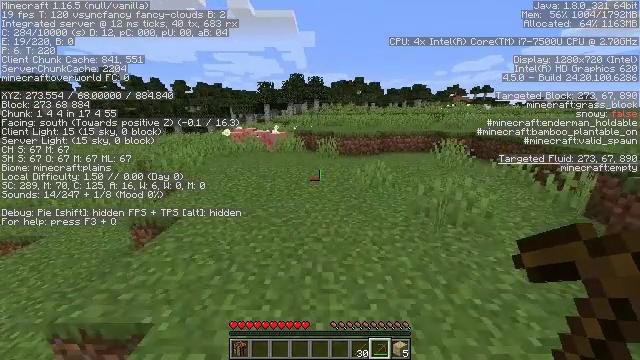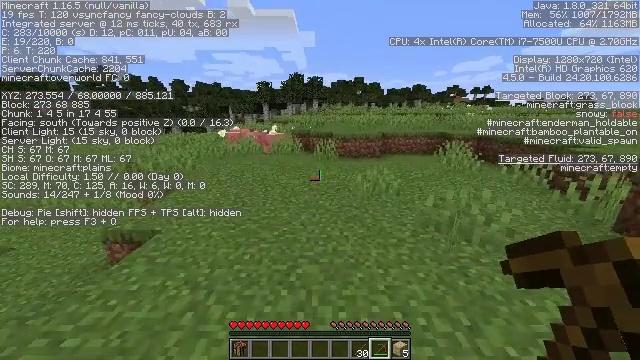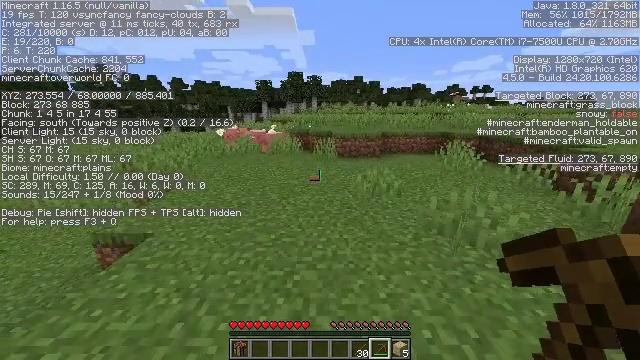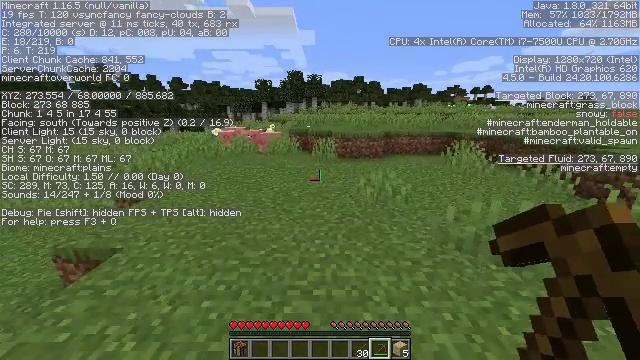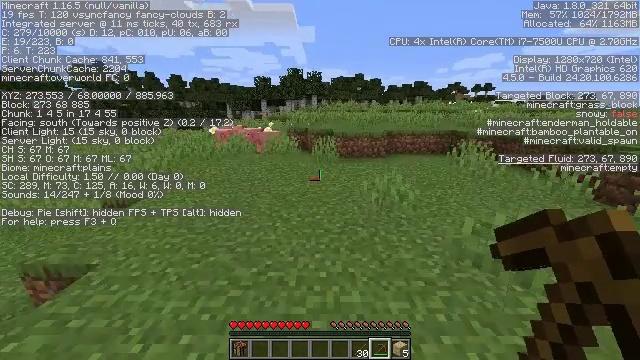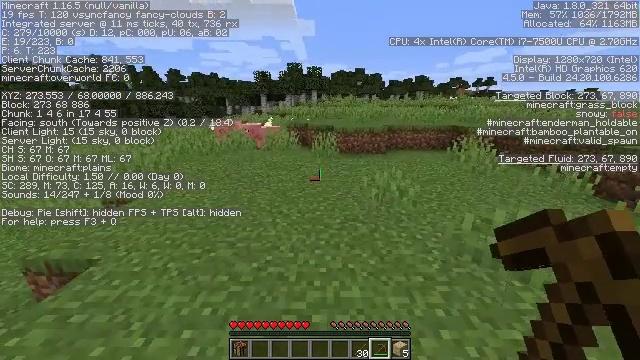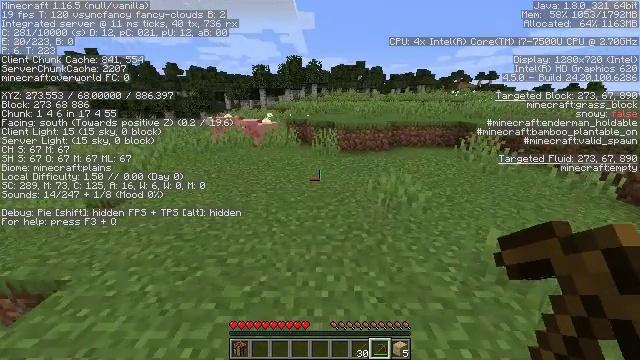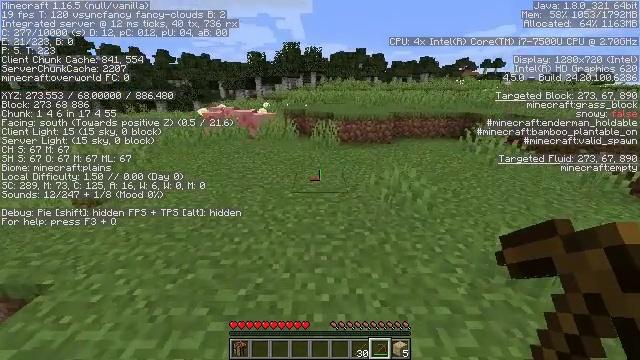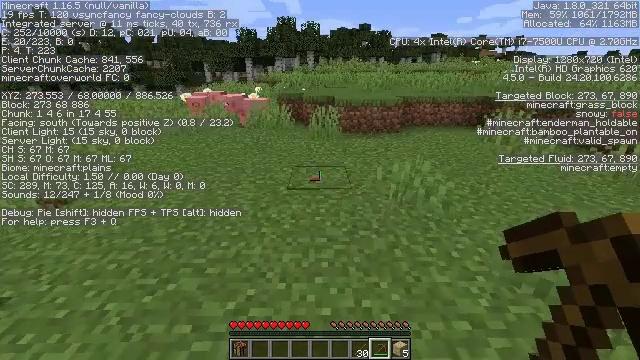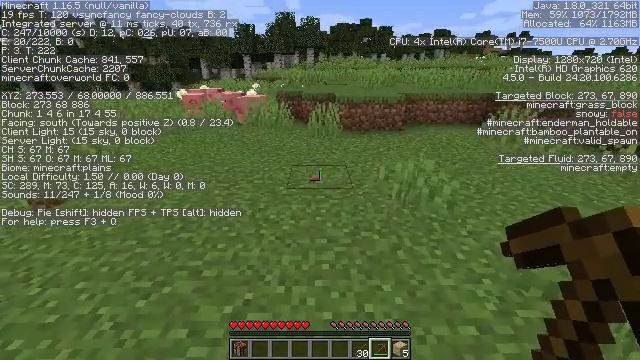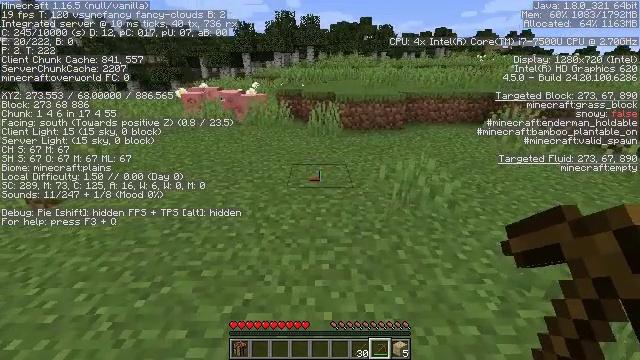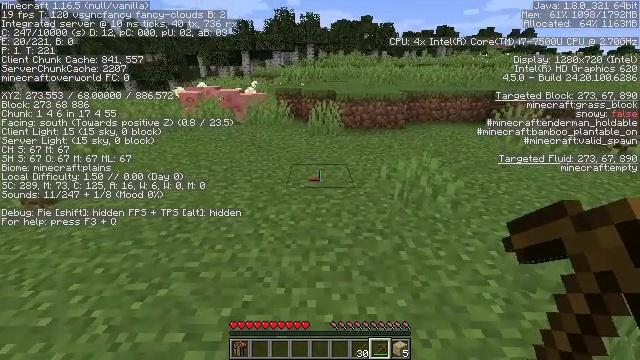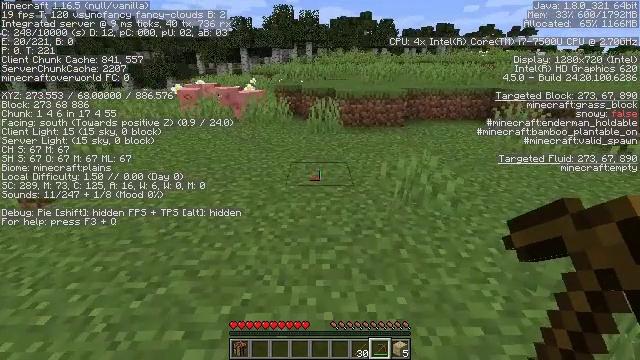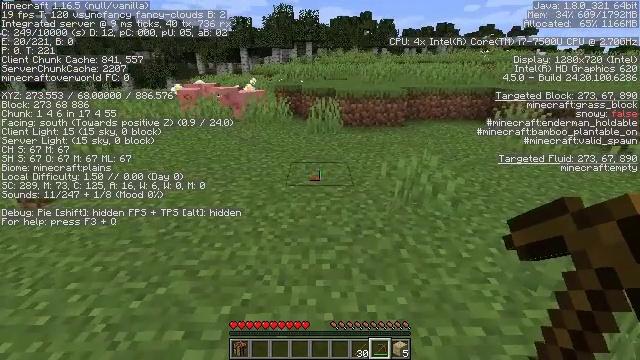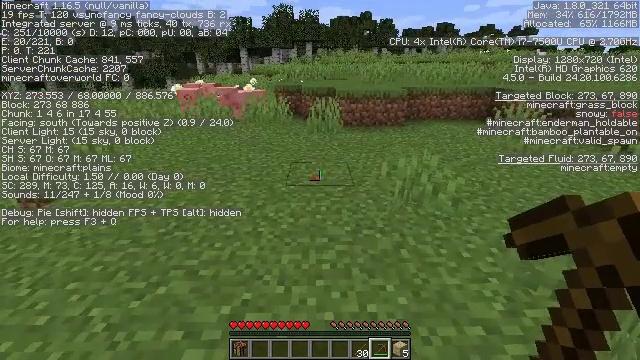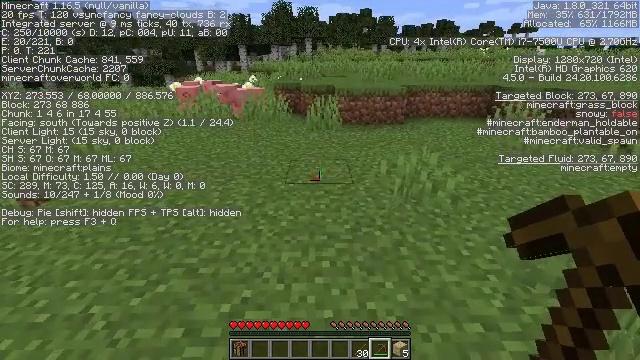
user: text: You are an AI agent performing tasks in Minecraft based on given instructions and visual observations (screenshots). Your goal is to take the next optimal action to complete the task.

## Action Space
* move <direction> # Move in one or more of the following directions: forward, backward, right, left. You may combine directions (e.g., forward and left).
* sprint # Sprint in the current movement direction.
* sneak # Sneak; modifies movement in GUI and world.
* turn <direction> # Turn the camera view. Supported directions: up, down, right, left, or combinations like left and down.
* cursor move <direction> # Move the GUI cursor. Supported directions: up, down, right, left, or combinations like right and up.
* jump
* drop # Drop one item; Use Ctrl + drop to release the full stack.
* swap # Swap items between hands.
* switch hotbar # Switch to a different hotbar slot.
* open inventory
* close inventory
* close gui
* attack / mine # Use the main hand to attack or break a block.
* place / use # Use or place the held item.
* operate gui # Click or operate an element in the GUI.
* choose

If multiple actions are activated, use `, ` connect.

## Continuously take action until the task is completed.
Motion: motion action
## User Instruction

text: Break the grass block.
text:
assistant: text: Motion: move forward, sprint
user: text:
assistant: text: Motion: move forward, sprint
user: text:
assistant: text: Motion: move forward, sprint
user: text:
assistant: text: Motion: move forward, sprint
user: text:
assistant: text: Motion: move forward, turn down
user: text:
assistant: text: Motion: turn down
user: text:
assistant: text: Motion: turn down
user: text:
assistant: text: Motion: turn down
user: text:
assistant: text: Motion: no_op
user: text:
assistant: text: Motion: no_op
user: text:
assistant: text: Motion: no_op
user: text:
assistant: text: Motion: no_op
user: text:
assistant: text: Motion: no_op
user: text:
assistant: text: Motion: no_op
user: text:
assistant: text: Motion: no_op
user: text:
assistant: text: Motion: turn down
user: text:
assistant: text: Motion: turn right and down
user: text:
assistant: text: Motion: turn right and down
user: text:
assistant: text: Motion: turn down
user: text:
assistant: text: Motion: no_op
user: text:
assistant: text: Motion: no_op
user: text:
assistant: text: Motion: move back
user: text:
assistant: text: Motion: move back, turn left and up
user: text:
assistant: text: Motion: move back, turn left and up
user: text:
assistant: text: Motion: move back, turn left and up
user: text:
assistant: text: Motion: move back, turn left and up
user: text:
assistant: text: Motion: turn left and up
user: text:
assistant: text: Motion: turn left and up
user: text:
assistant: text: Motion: no_op
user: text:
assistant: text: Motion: no_op